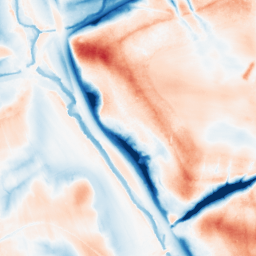
Category: edge_preserving
Decomposition family: guided
Decomposition parameters: radius: 16
eps: 1
Upsampling method: sinc_hamming
Upsampling parameters: scale: 4
kernel_size: 8
Upsampling scale: 4